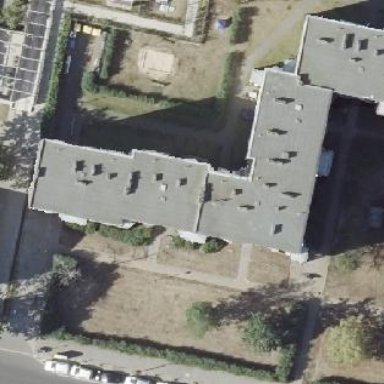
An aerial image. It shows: Flat-roofed apartment building.